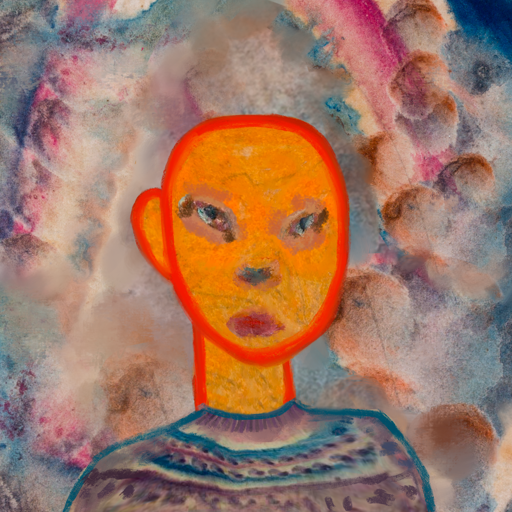
Background: Rupkatha, Head And Neck Front: Sisters, Face Front: Boggyland, Bust: HillGirl, Hair Front: Blank, Head Accessory: Blank, Second Necklace: Blank, Necklace: Blank, Baby: Blank